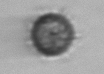
Label: Ciliophora